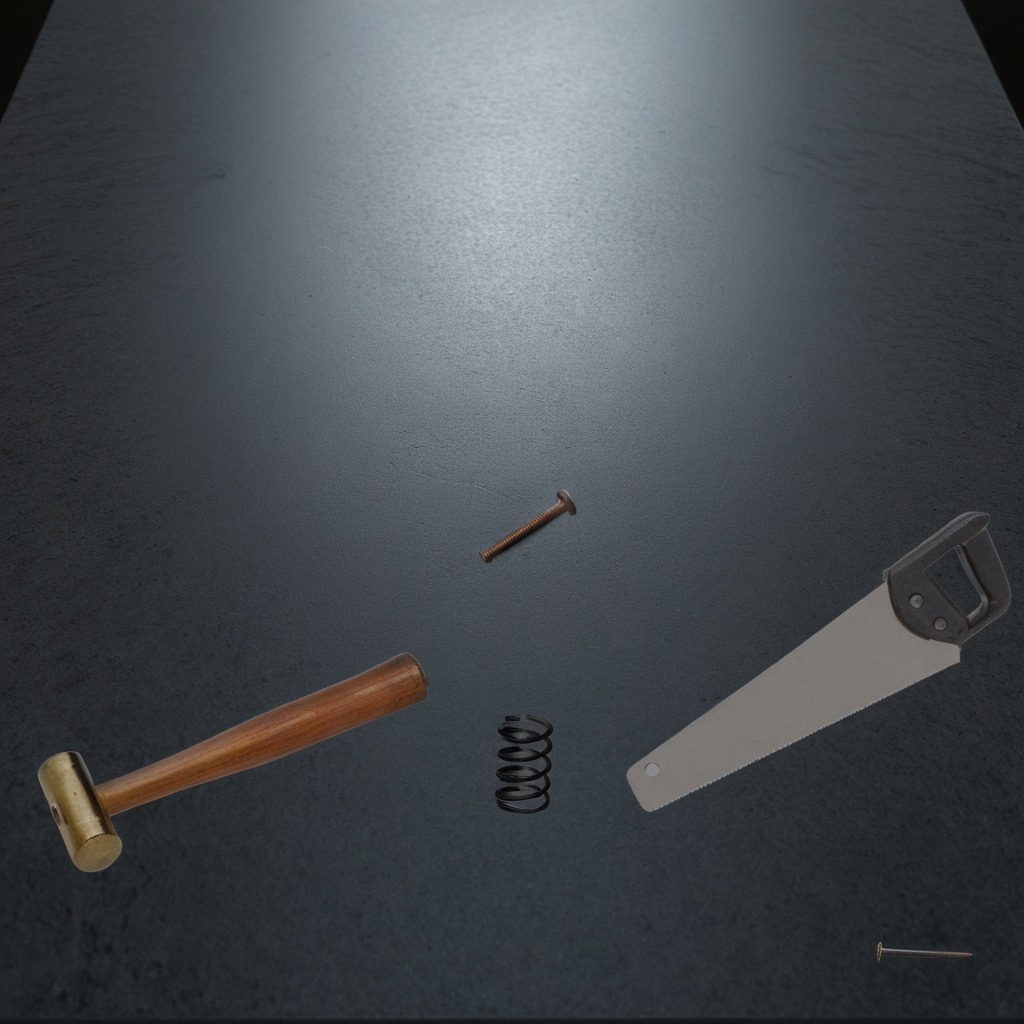
A machine screw, a hammer, an iron nail, a coiled metal spring, and a handheld metal saw are lying on the clean granite table inside a workshop at night.